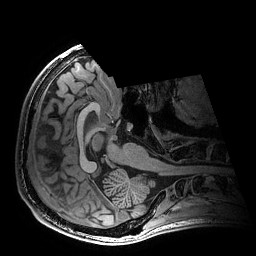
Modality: T1w
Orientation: axial
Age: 22
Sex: male
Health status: healthy